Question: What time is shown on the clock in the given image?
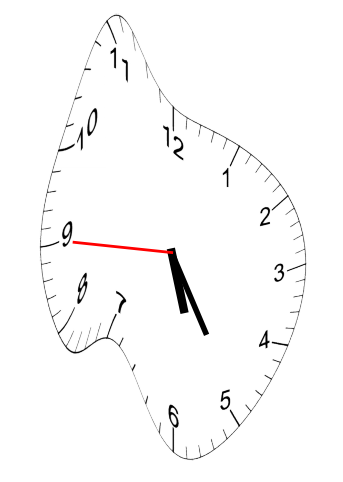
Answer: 05:24:45